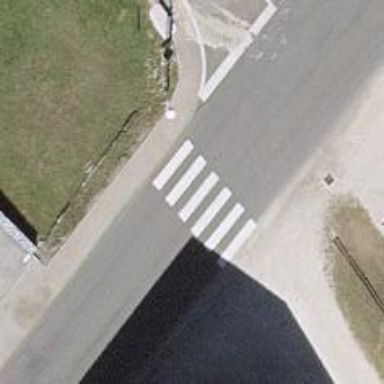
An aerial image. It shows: Marked road crossing.